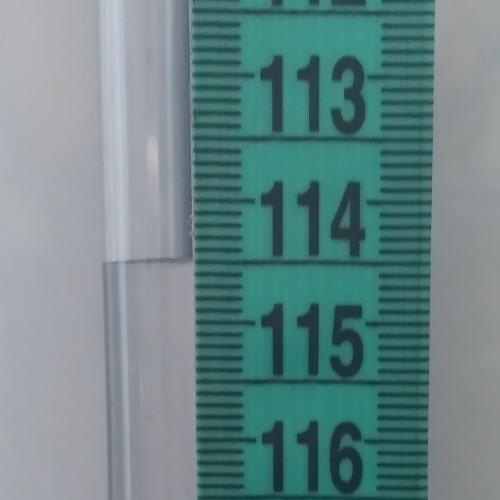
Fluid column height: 114.5 cm